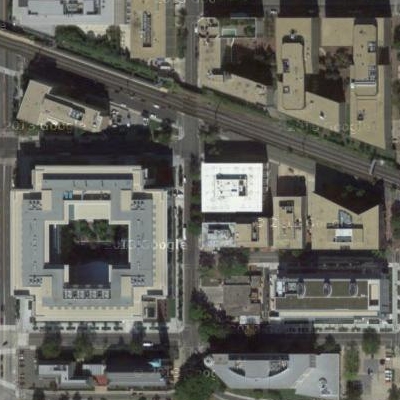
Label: cIndustry